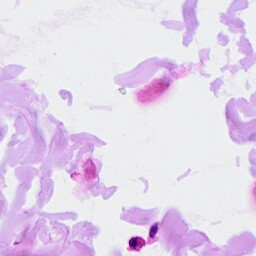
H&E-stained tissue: Ovarian